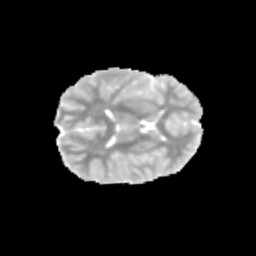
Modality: MD
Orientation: axial
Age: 11
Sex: female
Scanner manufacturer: siemens
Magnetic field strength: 3 T
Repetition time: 3.8 s
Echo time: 0.07 s